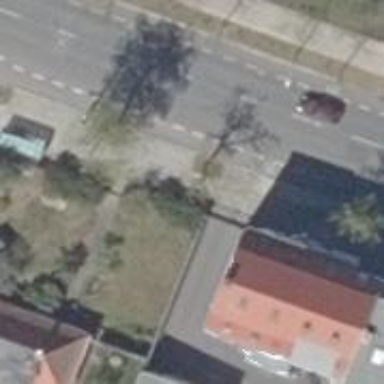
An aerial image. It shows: Apartments building with gambrel-shaped roof.